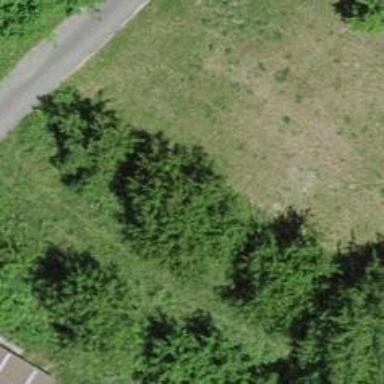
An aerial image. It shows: Single tag "natural: tree."